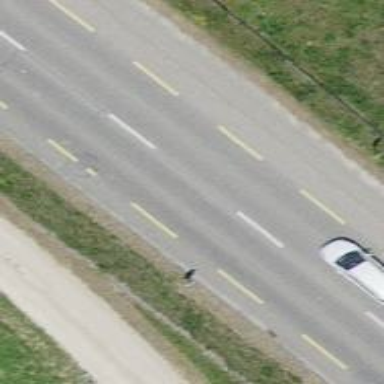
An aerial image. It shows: Secondary road with dedicated lane for cyclists.